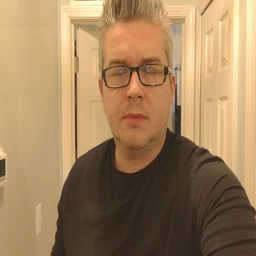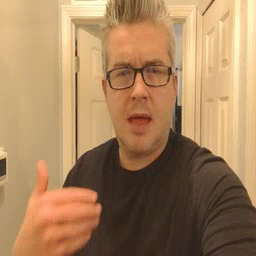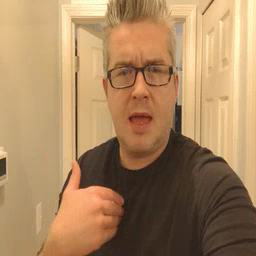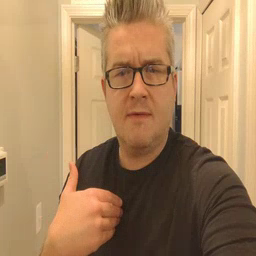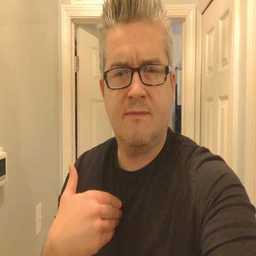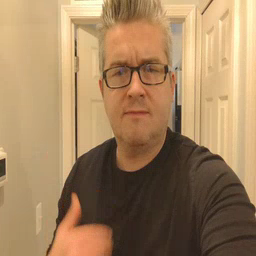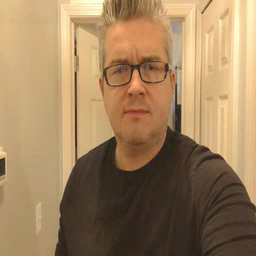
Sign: have